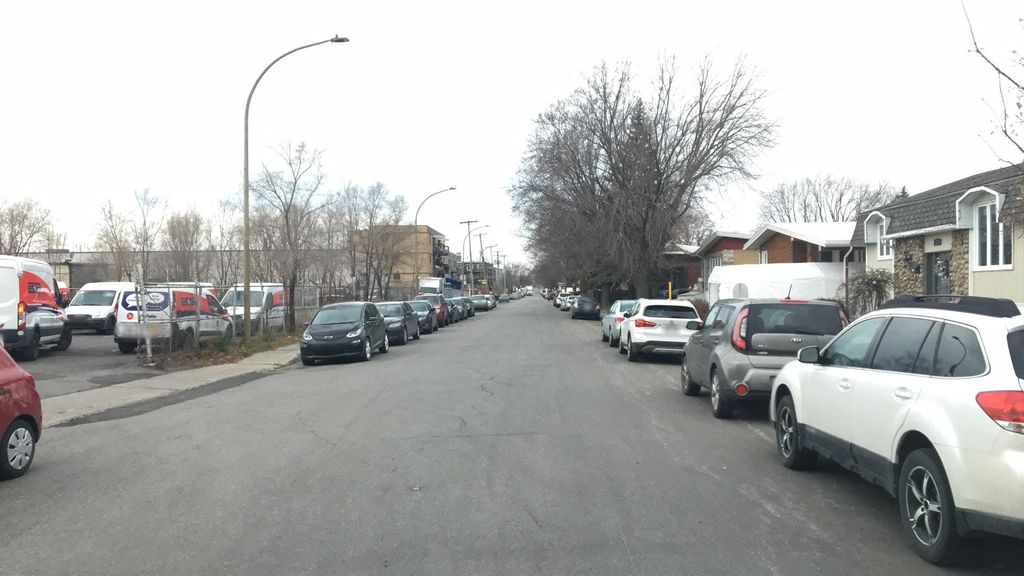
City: montreal